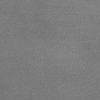
Atmospheric dust classification: dusty